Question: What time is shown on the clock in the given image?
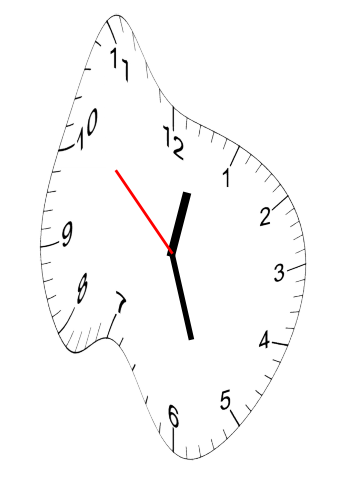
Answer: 12:26:52